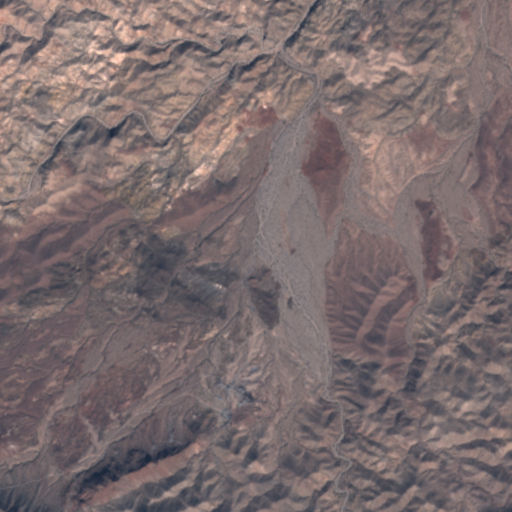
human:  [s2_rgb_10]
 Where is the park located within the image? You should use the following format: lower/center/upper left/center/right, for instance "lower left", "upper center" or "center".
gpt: The park is located in the lower center of the image.
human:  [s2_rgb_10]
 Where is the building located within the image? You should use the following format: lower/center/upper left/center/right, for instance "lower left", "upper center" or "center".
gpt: The building is located in the lower center of the image.
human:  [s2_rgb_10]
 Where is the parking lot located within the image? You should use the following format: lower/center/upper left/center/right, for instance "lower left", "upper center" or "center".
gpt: There is no parking lot in the image.